Question: I have created a form on php.i would like this form to appear in the center of the screen but i dont know css very well.this is the css code i have created:
'''
body{ font:100% normal Arial, Helvetica, sans-serif; background:#161712;}
*{
margin:0;
padding:auto;
}
th {
color:#ffffff;
font-size:18px;
border-bottom:1px solid #161712;
border-top:1px solid #161712;
}
h2{
text-align:center;
color:#CC0000;}
table {
color:#bbb;
position:relative;
float:left;
margin-left: 150%;
padding:30px;
border-bottom:#505050 thin solid;
}
.tr_caption {
font-weight: bold;
}
form {
width:400px;
}
input {
padding:10px 10px;
width:200px;
background:#262626;
color:#fff;
border-bottom: 1px double #171717;
border-top: 1px double #171717;
border-left:1px double #333;
border-right:1px double #333;
}
.button {
position: relative;
margin-bottom:10px;
float:right;
background:#CC0000;
border:0px;
top:10px;
left:482px;
width:100px;
bottom:50px;
border-bottom: 1px double #660000;
border-top: 1px double #660000;
border-left:1px double #FF0033;
border-right:1px double #FF0033;
}
.button:hover {
background:#580000;
border:0px;
color:#FFF5CC;
}
'''
Also, I'm attaching a photo of the view of my screen:

'''
<body>
<h2>Phorma sumpleroses stoikheion</h2>
<?php
if (isset($_POST['submit']))
if (checkForm() == "")
{
makeXML();
sendXML();
}
else echo "<font color='blue'>".checkform()."</font><br/><br/>";
?>
<form method="post">
<table width="500px" >
<tr><th colspan="2" >Stoikheia tou Pelate</th></tr>
<tr><td>Onomateponumo</td> <td><input type="text" name="custName" size="40" value="<?php echo $_POST["custName"];?>"> </td></tr>
<tr><td>E-mail</td> <td><input type="text" name="custMail" size="40" value="<?php echo $_POST["custMail"];?>"> </td></tr>
<tr><td>Dieuthunse</td> <td><input type="text" name="custAddress" size="40" value="<?php echo $_POST["custAddress"];?>"> </td></tr>
<tr><td>Telephono</td> <td><input type="text" name="custPhone" size="40" value="<?php echo $_POST["custPhone"];?>"> </td></tr>
</table>
<br/>
<table width="500px">
<tr><th colspan="2" align="center">Stoikheia tes Paraggelias</th></tr>
<tr><td>Proion</td> <td><input type="text" name="prodName" size="40" value="<?php echo $_POST["prodName"];?>"> </td></tr>
<tr><td>Arithmos Proionton</td> <td><input type="text" name="numOfProd" size="40" value="<?php echo $_POST["numOfProd"];?>"> </td></tr>
</table>
<br/>
<table width="500px">
<tr><th colspan="2" align="center">Stoikheia tou Prometheute</th></tr>
<tr><td>Eponumia</td> <td><input type="text" name="suplName" size="40" value="<?php echo $_POST["suplName"];?>"> </td></tr>
<tr><td>Dieuthunse</td> <td><input type="text" name="suplAddress" size="40" value="<?php echo $_POST["suplAddress"];?>"> </td></tr>
<tr><td>Email</td> <td><input type="text" name="suplMail" size="40" value="<?php echo $_POST["suplMail"];?>"> </td></tr>
<tr><td>Telephono</td> <td><input type="text" name="suplPhone" size="40" value="<?php echo $_POST["suplPhone"];?>"> </td></tr>
</table>
<br/>
<table width="500px">
<tr><th colspan="2" align="center">Stoikheia Metaphorikes Etaireias</th></tr>
<tr><td>Eponumia</td> <td><input type="text" name="carrierName" size="40" value="<?php echo $_POST["carrierName"];?>"> </td></tr>
<tr><td>Dieuthunse</td> <td><input type="text" name="carrierAddress" size="40" value="<?php echo $_POST["carrierAddress"];?>"> </td></tr>
<tr><td>Email</td> <td><input type="text" name="carrierMail" size="40" value="<?php echo $_POST["carrierMail"];?>"> </td></tr>
<tr><td>Telephono</td> <td><input type="text" name="carrierPhone" size="40" value="<?php echo $_POST["carrierPhone"];?>"> </td></tr>
</table>
<br/>
<input type="hidden" name="timestamp" value="<?php echo time(); ?>" />
<input type="submit" name="submit" class="button" value="Apostole" />
<input type="reset" name="reset" class="button" value="Epanaphora"/>
</form>
<p></p>
<p></p>
<p></p>
</body>
'''
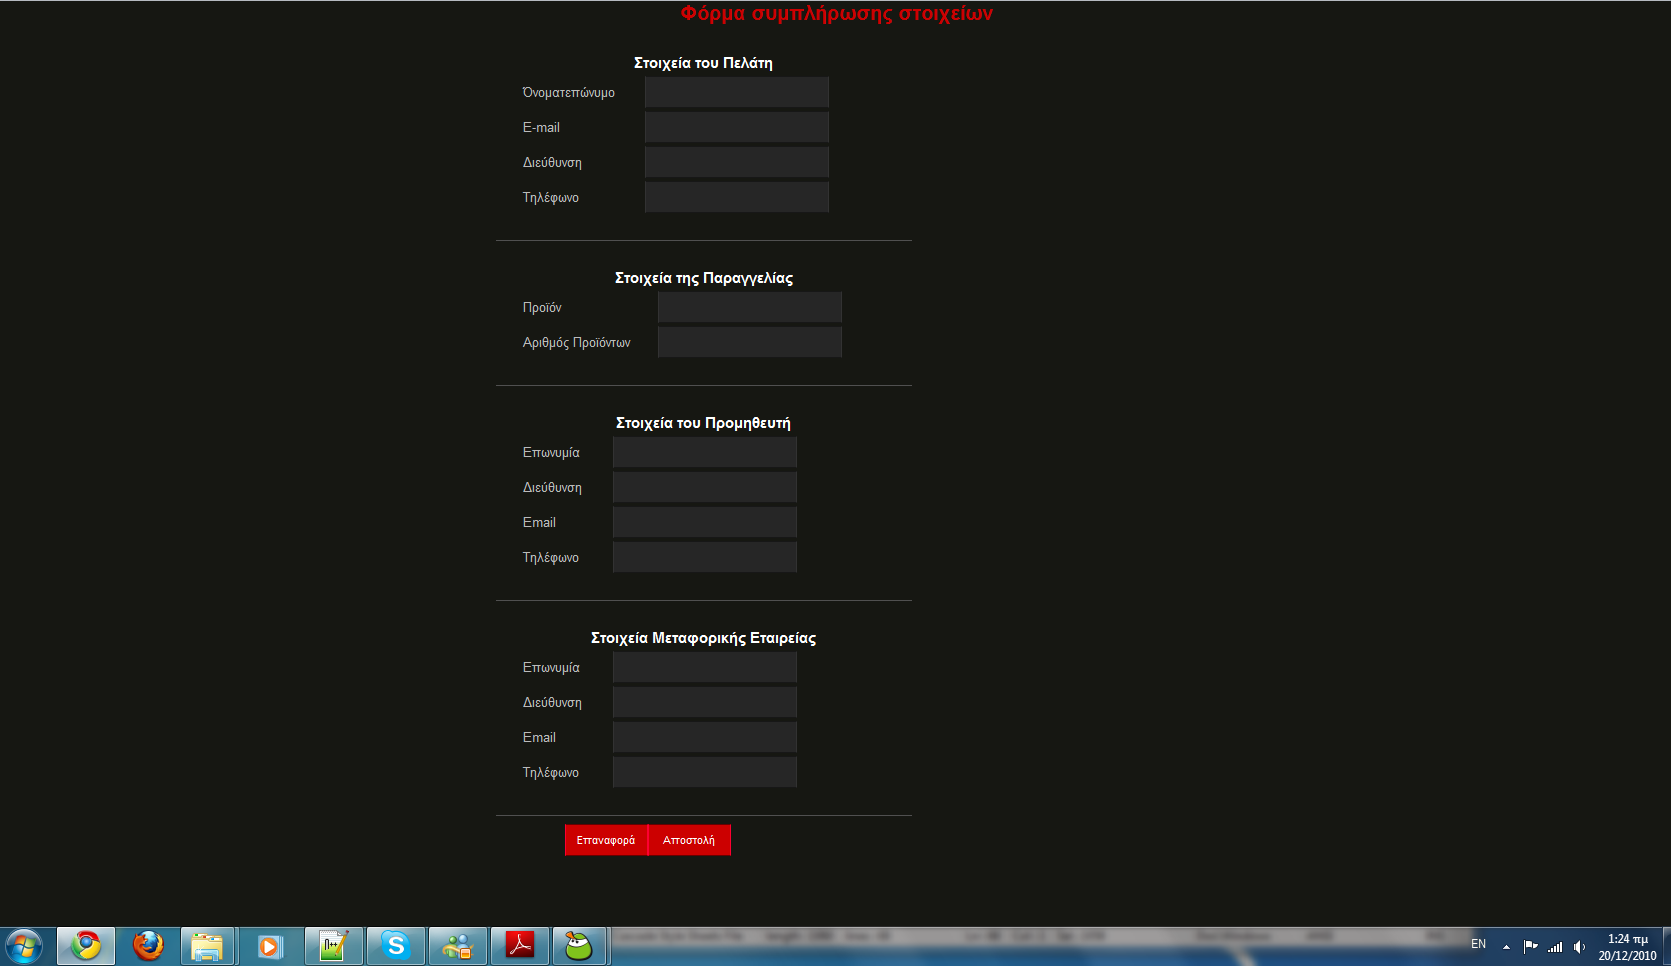
Answer: What is usually done
'''
<body>
<div class="used-tocenter">
content...
</div>
</body>
'''
then in the CSS you text-align:center the first div and text-align:left the other one.
The other way is to margin:0 auto the body. and put a width to the containing div
'''
body{
margin:0 auto;
text-align:center;
}
div{
text-align:left;
width:500px;
}
'''
There is another way :
'''
position:absolute
left:50%;
width:500px;
margin-left:-250px; /*half of width */
'''